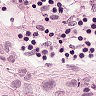
Metastatic tissue present: no